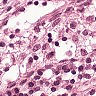
Metastatic tissue present: no